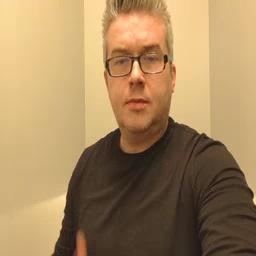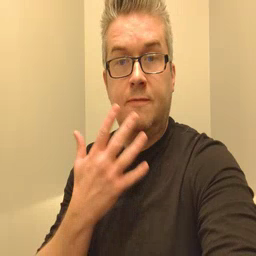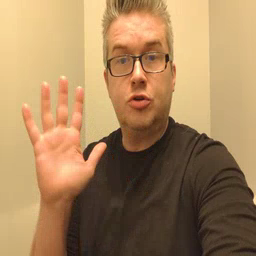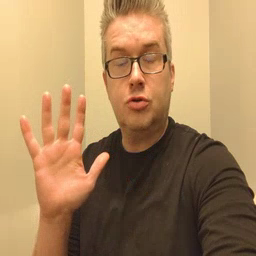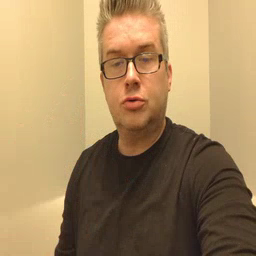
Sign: finish